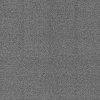
Atmospheric dust classification: dusty